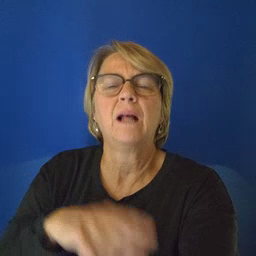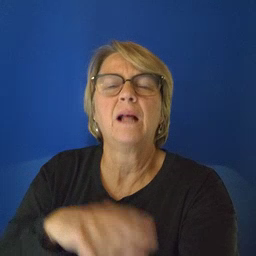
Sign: pig